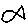
Label: fish